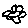
Label: flower